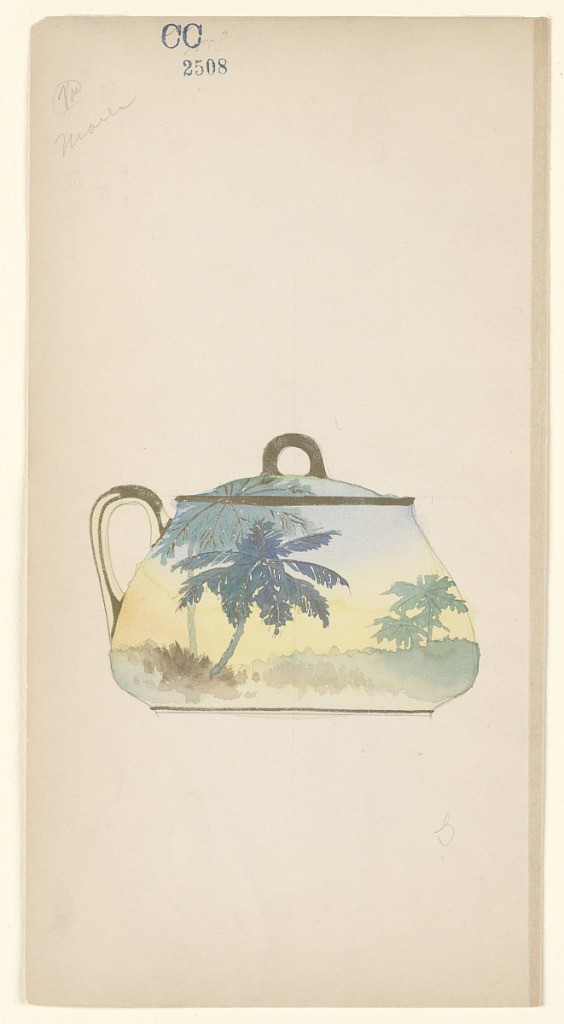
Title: Design for a Sugar Bowl
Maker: Noritake, Japan and New York, New York, USA
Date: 1880–1910
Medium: Brush and watercolor, gold gouache, graphite on cream paper
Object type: Drawing
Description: Bulbous sugar bowl with lid, looped finial, and curved gold handle; decorated with landscape containing sunset and palm trees in fore and backgrounds. Notations in graphite at upper left.